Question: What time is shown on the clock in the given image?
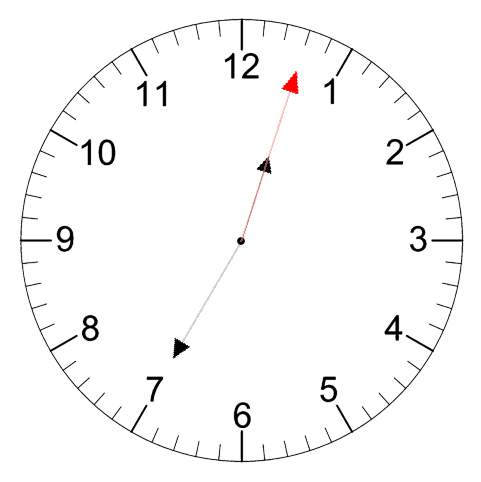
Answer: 12:35:03